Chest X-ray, PA view. Patient: 74 years old, sex F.
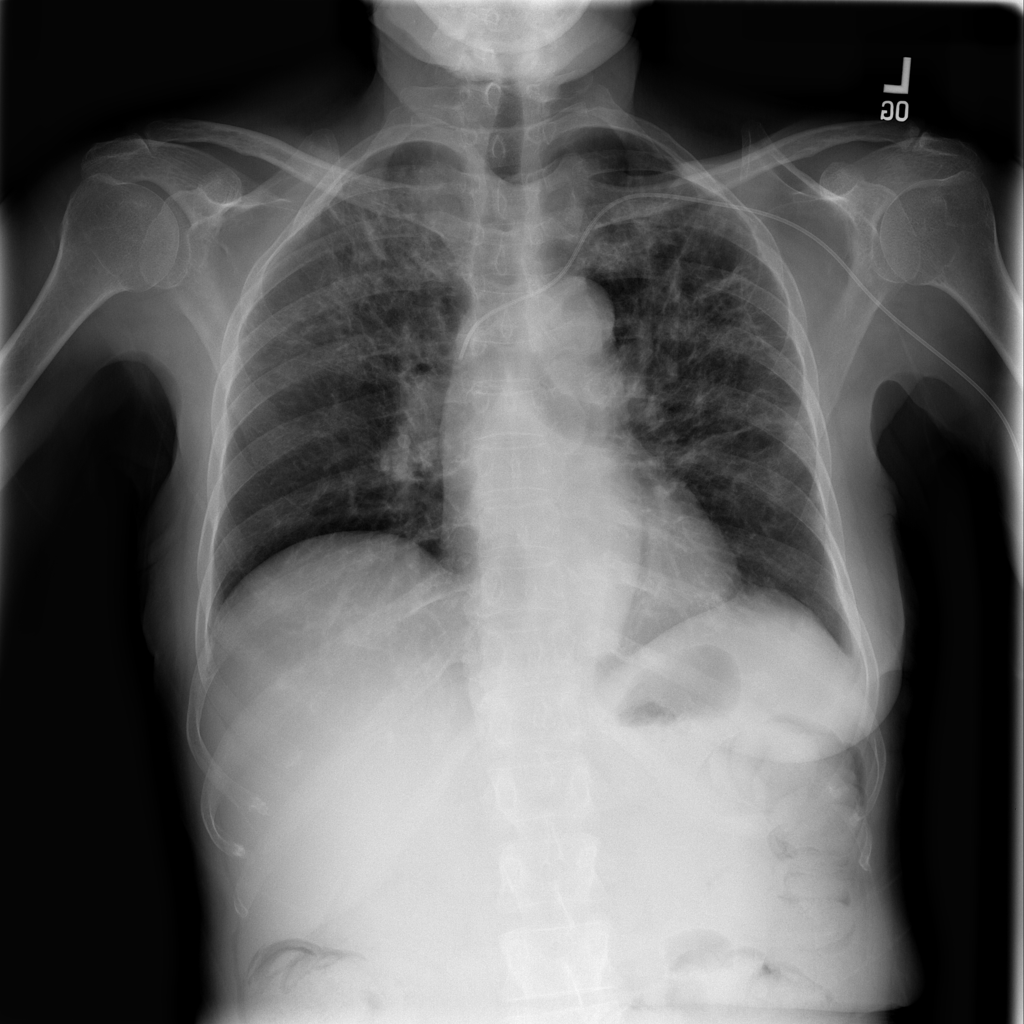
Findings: Infiltration